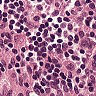
Metastatic tissue present: no